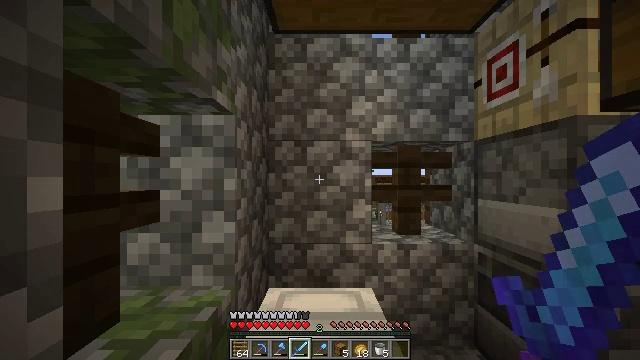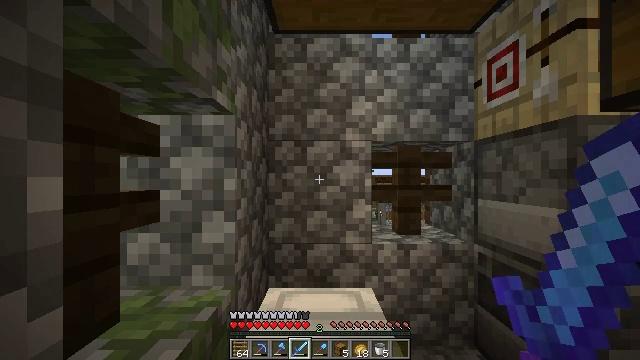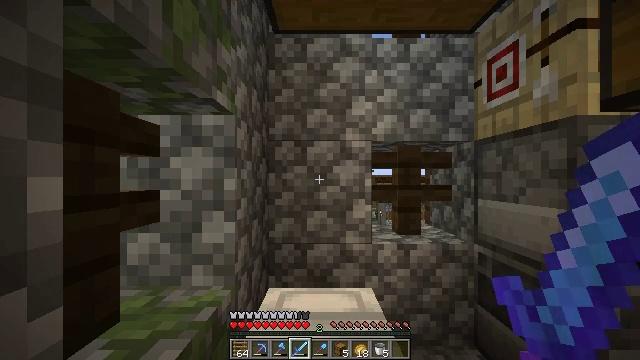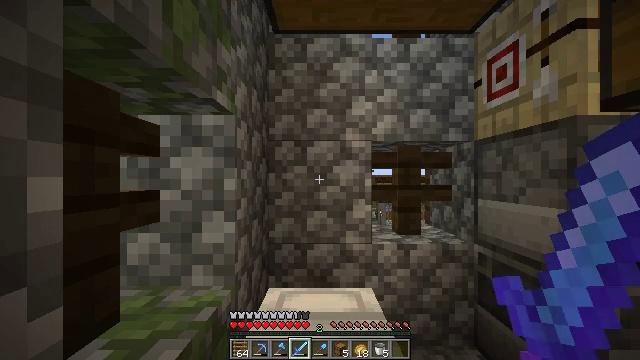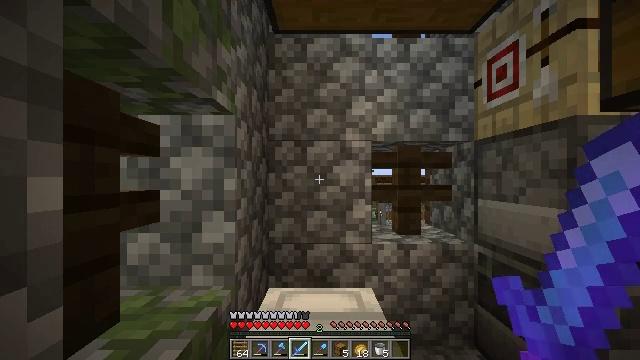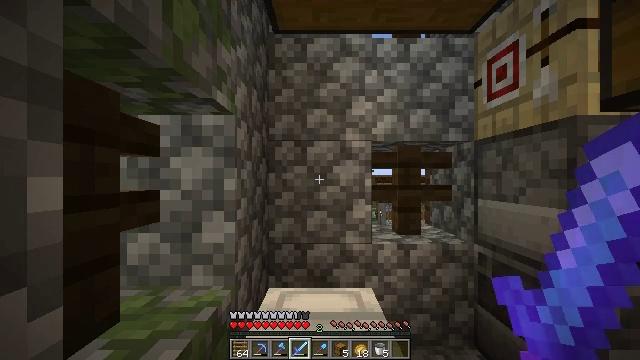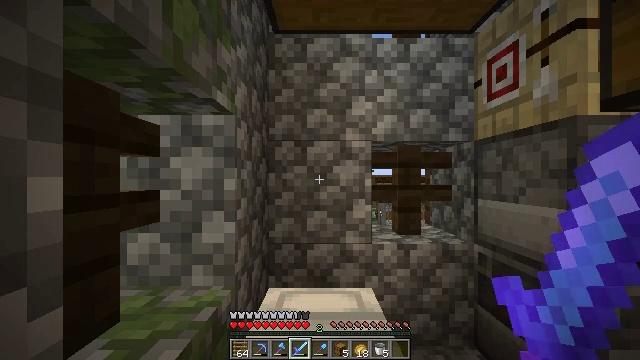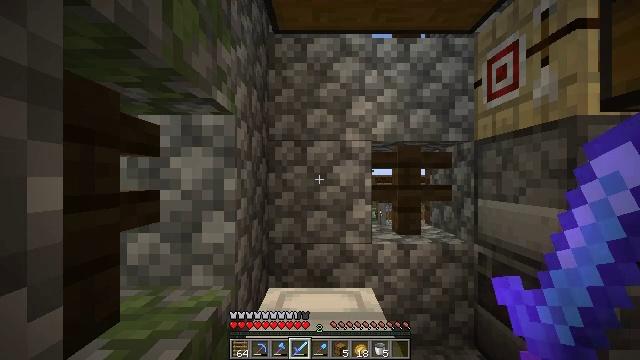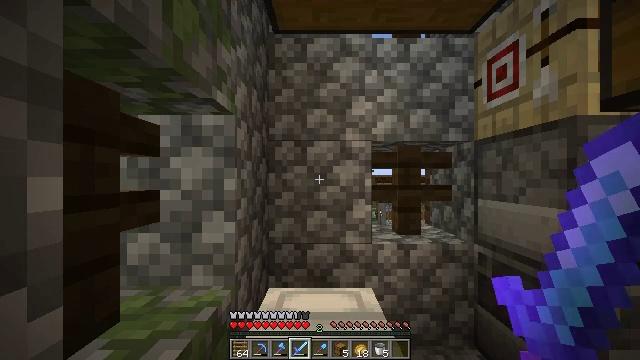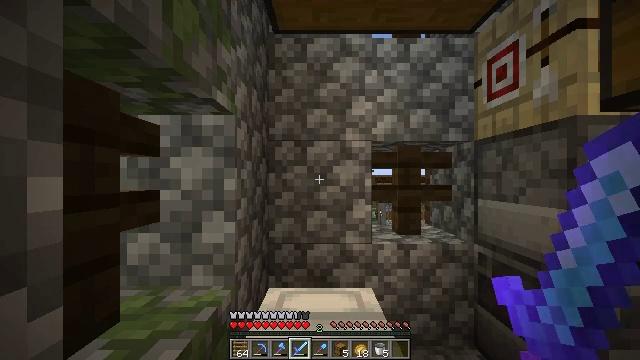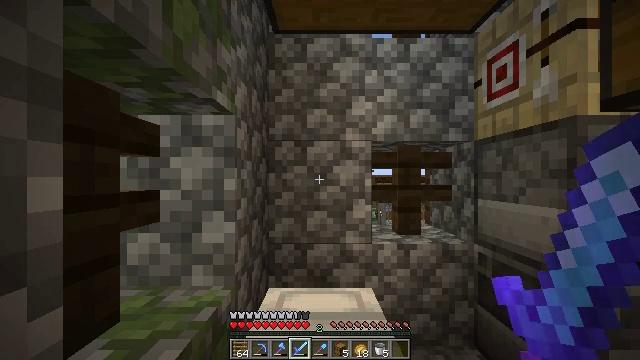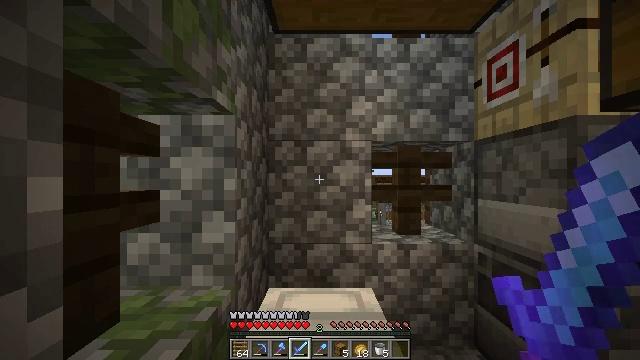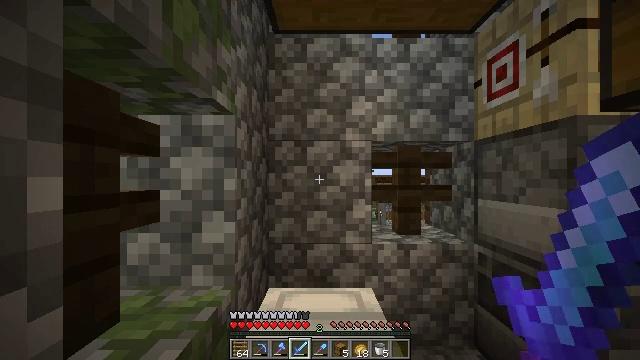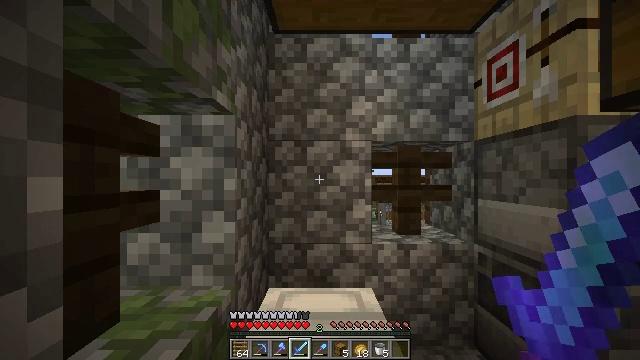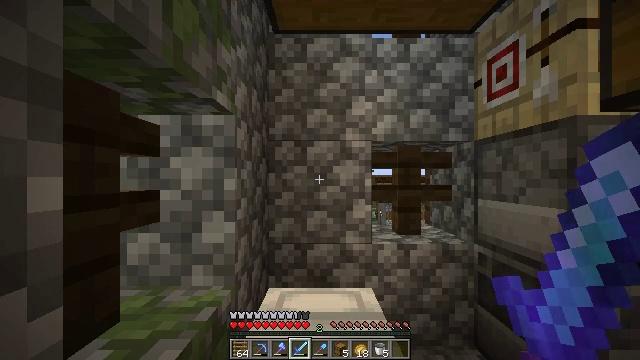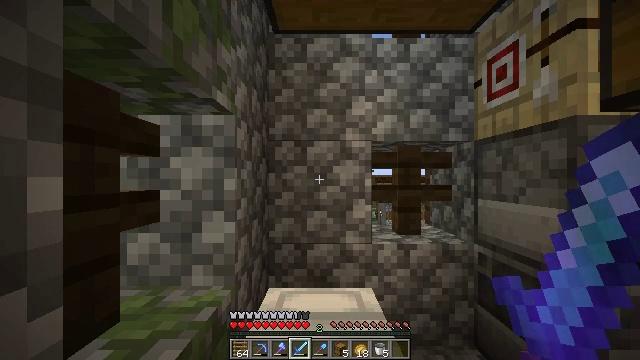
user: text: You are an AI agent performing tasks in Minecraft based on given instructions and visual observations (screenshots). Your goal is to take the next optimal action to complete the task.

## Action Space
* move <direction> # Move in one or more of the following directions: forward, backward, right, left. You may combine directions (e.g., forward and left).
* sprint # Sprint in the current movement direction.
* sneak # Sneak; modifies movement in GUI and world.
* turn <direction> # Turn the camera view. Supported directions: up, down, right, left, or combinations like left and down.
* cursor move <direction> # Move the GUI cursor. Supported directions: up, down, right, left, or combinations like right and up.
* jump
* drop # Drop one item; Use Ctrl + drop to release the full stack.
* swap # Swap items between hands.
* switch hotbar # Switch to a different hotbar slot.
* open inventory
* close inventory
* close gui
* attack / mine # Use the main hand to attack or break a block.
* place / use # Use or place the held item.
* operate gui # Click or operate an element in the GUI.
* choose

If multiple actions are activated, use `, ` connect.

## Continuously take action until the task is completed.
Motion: motion action
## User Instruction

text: Break the glass block.
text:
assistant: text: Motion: no_op
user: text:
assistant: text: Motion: no_op
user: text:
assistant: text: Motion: no_op
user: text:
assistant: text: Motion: no_op
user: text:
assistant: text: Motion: no_op
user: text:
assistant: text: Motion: no_op
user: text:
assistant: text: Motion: no_op
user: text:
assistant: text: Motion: no_op
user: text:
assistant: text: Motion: no_op
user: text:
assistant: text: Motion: no_op
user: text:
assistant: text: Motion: no_op
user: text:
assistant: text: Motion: no_op
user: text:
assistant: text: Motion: no_op
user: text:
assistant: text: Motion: no_op
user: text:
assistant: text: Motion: no_op
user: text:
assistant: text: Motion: no_op
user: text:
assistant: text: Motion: no_op
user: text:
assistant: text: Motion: no_op
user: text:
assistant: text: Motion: no_op
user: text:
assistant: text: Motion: no_op
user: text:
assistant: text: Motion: no_op
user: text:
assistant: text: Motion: no_op
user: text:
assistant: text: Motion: no_op
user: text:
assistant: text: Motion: no_op
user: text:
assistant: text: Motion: no_op
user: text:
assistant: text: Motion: no_op
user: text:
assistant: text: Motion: no_op
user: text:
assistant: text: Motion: no_op
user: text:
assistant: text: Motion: no_op
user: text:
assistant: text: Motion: no_op